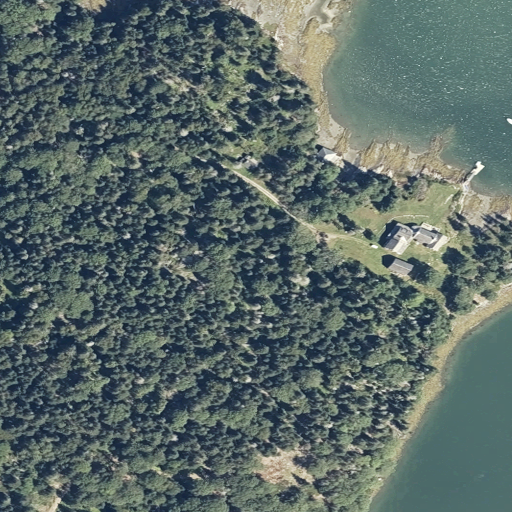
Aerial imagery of cape in Maine named Smith Point containing evergreen forest, open water, open development, mixed forest, herbaceous wetlands, woody wetlands, and medium intensity development